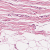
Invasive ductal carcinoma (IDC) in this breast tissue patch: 0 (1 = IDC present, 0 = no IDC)